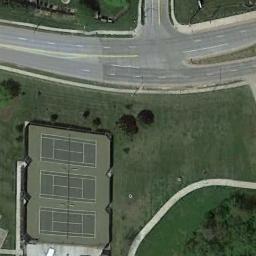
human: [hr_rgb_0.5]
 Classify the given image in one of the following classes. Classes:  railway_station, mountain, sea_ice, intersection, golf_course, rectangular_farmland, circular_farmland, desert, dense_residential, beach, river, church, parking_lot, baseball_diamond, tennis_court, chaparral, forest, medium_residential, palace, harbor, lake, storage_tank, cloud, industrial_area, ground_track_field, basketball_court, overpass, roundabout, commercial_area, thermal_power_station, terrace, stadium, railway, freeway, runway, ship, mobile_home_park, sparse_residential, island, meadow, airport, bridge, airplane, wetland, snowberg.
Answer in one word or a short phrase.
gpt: tennis_court